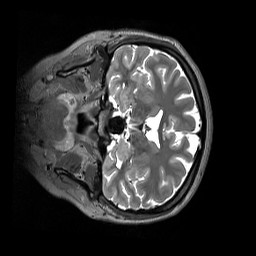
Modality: T2w
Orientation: coronal
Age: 30
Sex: female
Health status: healthy
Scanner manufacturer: siemens
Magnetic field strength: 3 T
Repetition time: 3.2 s
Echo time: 0.412 s